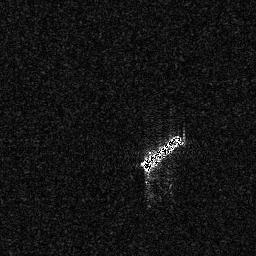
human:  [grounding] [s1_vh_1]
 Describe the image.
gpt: In the satellite image, there is  <ref>1 medium ship </ref> <box>[[54, 51, 71, 66, 0]]</box> located at center.